Question: How can I do antialiasing on triangles on the entire render? Should I put it on the fragmentShader? Is there any other good solution to improve this sort of thing?
Here is my "view", with very crispy edges (not very nice).

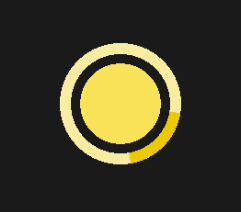
Answer: After doing some Deep research, I found that It's in fact pretty simple, and the most comonly done is to render like there was a screen 4 times bigger (or even more than 4 times). After rendering to this much more bigger screen, the GPU will take the avarege of that area and set the pixel color based on that.
It's pretty easy to enable this with this library:
https://code.google.com/p/gdc2011-android-opengl/source/browse/trunk/src/com/example/gdc11/MultisampleConfigChooser.java
However,you should keep in mind, that it will spent 4 or more times time to render everything, meaning more time to process, and perhaps, less FPS...
Also, if you are emulating an android device with OpenGL, find out if your GPU supports this kind of Multisampling. Mine for example, doesen't (Tegra).
Here is the final result, with and without multisampling: